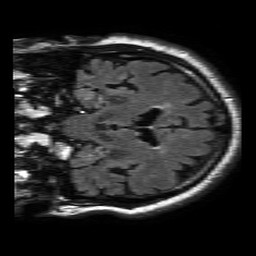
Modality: FLAIR
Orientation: coronal
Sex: male
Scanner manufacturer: philips
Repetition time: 11 s
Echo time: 0.125 s